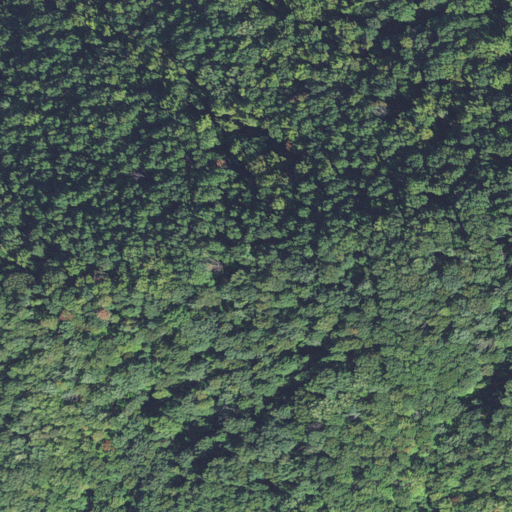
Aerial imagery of ridge(s) in North Carolina named Cedar Cliff containing deciduous forest and mixed forest